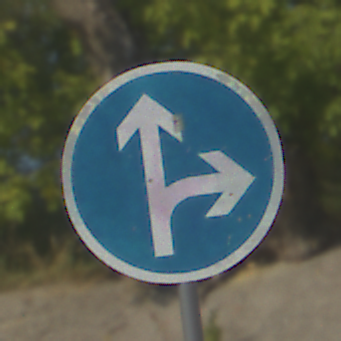
Verkehrszeichen: VorgeschriebeneFahrtrichtungGeradeausOderRechts
Umgebung: Outdoor, Nature
Tageszeit: MorningAfternoon
Wetter: PartlyCloudy
Licht: Natural
Jahreszeit: NotSpecified
Kontrast: HighContrast